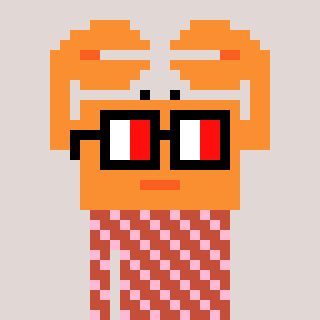
a pixel art character with square glasses with black frames and red eyes, a crab-shaped head and a rust-colored body on a warm background